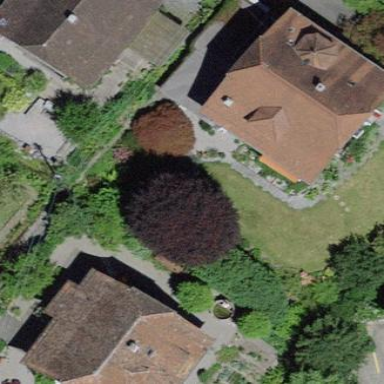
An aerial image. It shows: House with half-hipped roof shape.